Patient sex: M
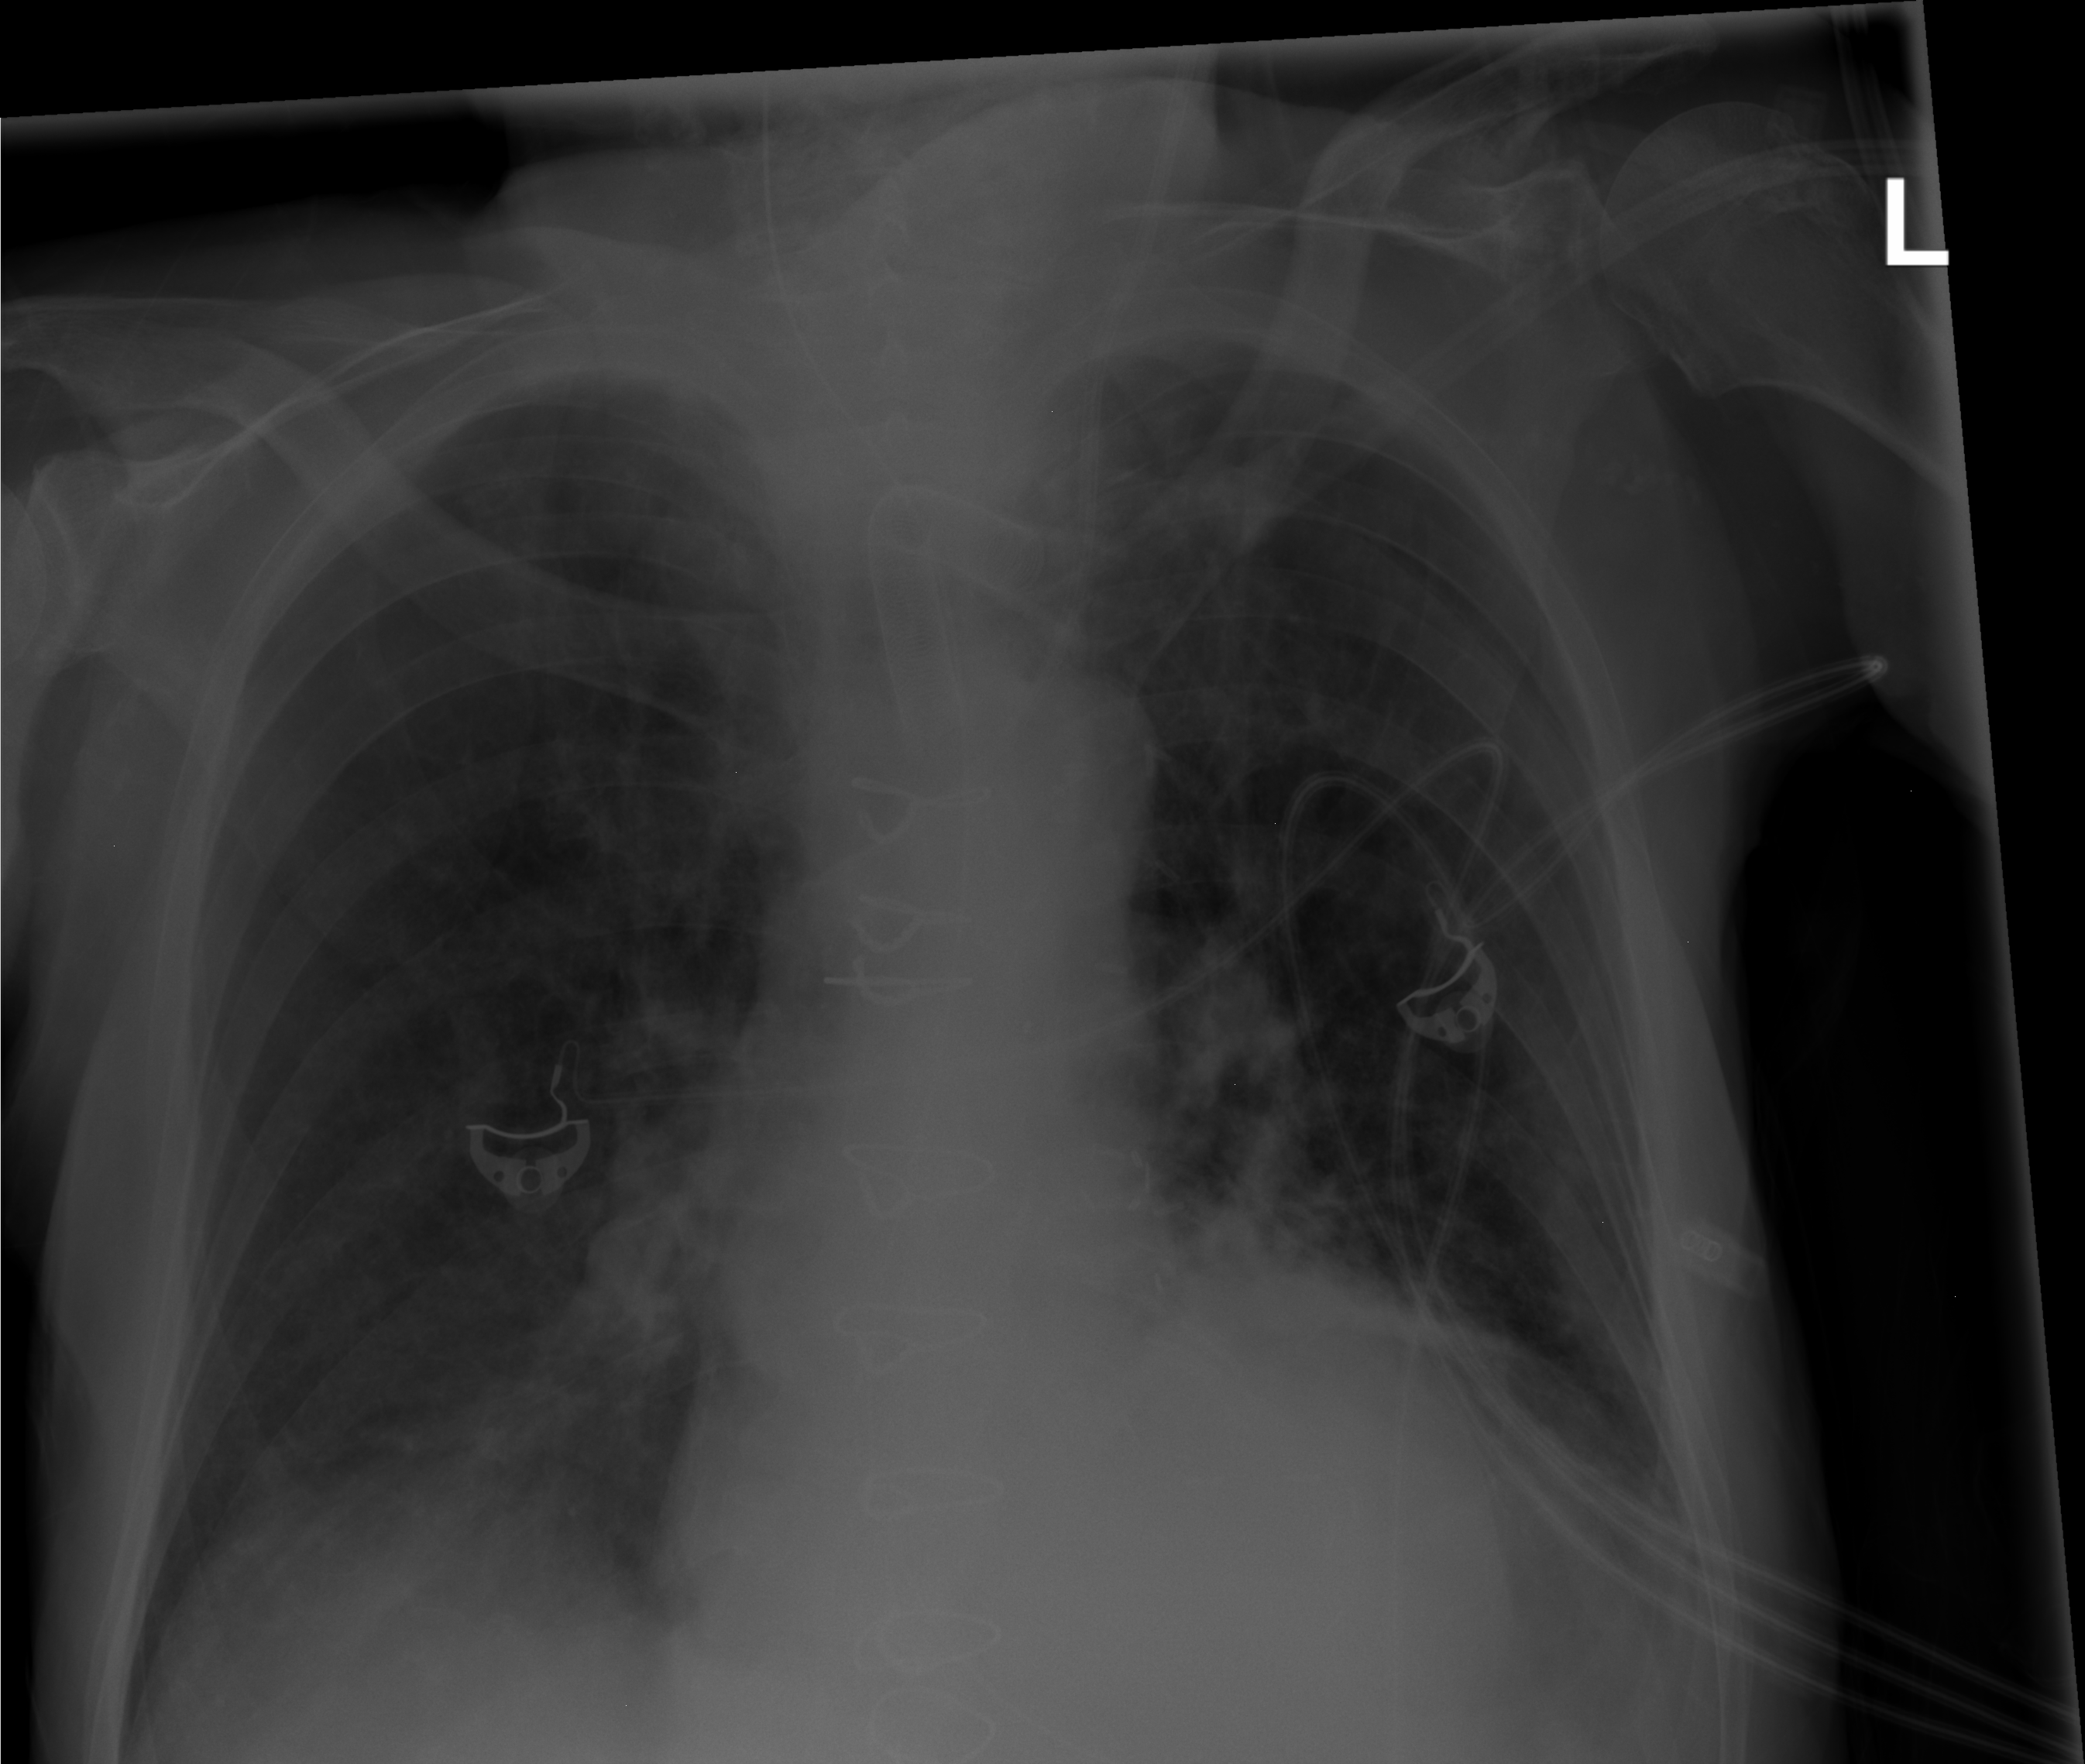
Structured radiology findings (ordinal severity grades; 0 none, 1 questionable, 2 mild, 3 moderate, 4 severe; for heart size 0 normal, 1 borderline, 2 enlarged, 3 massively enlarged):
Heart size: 2
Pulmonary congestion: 2
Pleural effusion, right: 1
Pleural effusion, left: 2
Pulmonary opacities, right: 1
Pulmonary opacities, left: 2
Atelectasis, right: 2
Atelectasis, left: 2